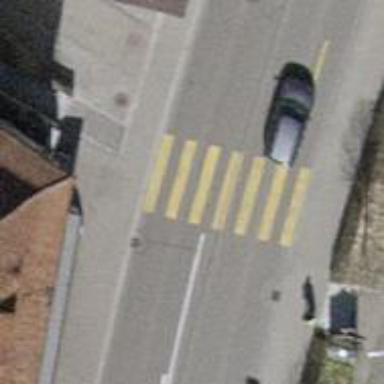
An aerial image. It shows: Uncontrolled zebra crossing with zebra markings.